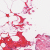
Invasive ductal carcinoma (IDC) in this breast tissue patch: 0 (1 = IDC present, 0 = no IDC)